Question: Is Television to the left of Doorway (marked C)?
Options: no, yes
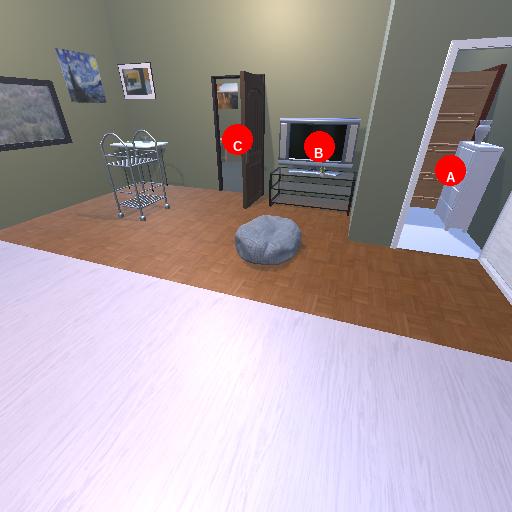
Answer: no